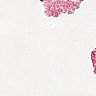
Metastatic tissue present: no